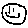
Label: smiley face